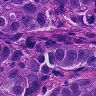
Metastatic tissue present: yes